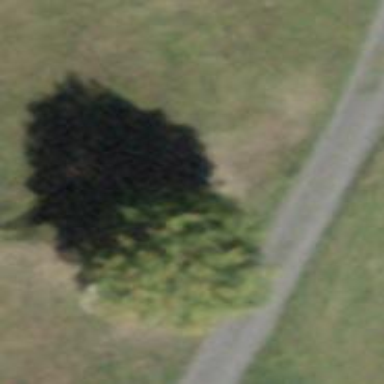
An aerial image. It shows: Red bench.